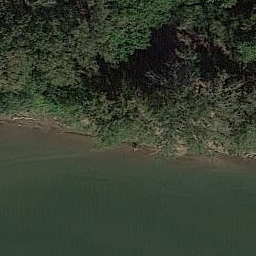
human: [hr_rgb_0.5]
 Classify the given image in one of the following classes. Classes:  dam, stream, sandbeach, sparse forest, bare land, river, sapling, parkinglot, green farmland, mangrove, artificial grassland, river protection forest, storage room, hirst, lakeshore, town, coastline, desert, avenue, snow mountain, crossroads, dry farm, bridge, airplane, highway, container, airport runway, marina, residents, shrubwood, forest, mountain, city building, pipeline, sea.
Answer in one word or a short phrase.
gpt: river protection forest